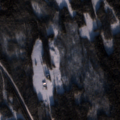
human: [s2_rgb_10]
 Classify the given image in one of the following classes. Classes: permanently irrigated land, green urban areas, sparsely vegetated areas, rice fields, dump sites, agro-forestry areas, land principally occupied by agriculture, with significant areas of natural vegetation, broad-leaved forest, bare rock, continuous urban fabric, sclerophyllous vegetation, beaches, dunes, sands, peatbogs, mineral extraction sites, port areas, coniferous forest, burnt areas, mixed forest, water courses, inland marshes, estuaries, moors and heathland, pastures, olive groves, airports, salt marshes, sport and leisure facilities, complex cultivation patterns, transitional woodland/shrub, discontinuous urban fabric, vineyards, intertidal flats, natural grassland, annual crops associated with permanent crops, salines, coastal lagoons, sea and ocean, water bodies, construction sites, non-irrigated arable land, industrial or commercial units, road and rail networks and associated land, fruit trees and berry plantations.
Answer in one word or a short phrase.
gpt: coniferous forest, mixed forest, transitional woodland/shrub